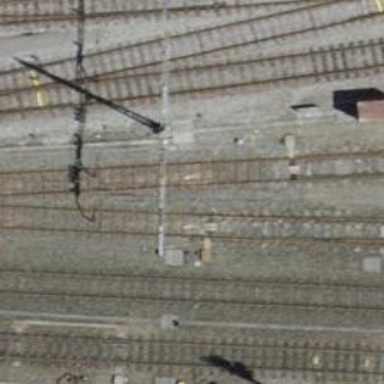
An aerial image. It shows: Railway switch.